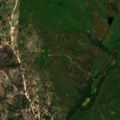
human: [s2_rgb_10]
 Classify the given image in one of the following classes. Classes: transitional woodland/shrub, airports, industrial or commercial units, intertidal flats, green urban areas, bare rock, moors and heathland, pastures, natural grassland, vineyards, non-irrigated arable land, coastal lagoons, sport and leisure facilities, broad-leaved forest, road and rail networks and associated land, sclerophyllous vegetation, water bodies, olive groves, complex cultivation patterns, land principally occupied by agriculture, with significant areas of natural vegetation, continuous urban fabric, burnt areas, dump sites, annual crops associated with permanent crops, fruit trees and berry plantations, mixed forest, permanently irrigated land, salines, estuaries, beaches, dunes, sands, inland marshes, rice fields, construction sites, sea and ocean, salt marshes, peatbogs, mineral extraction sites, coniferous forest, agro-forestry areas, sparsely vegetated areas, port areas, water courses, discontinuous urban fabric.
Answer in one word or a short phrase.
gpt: continuous urban fabric